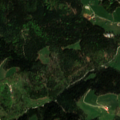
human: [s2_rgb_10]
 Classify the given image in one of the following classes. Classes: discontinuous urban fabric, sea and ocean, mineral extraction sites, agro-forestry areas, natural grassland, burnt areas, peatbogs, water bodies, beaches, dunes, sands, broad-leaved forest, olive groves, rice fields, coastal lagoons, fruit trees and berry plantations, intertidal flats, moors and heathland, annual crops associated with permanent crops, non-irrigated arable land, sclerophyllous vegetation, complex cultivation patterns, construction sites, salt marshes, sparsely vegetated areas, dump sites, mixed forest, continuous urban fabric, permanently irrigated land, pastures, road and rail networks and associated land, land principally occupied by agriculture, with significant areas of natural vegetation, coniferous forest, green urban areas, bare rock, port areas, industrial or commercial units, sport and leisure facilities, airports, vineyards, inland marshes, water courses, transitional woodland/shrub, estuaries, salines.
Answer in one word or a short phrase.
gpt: pastures, coniferous forest, mixed forest